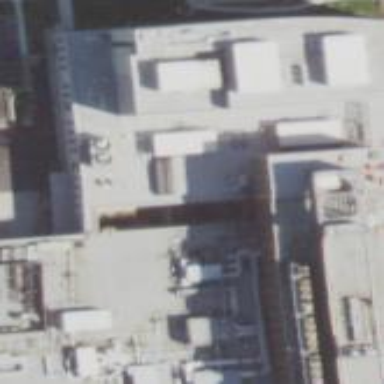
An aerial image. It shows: Hospital building.